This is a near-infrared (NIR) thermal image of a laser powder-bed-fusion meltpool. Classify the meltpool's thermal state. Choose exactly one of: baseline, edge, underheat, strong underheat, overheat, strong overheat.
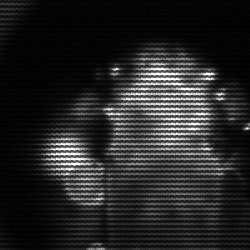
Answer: strong underheat